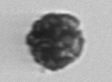
Label: coccolithophorid